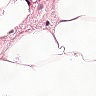
Metastatic tissue present: no